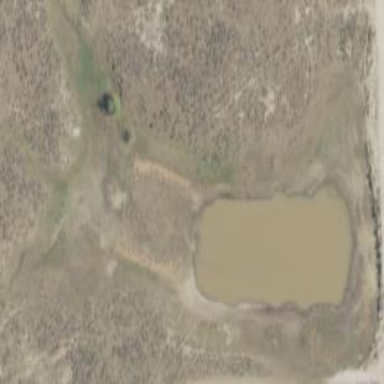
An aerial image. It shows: Reservoir area.